Question: I would like to create a page similar to the one where the user can add a note in the Momento app (screenshot below).

What's the best way to structure the View Controllers for this page? There is a tab-like menu in the center of the page. On the top half of the screen, is a view; and at the bottom-half, you get a keyboard (when entering text).
: entering a note which can have three types of text (so three tabs) and a picture -> so four tabs in all.
On some analysis, goggle'ing, and thinking, I can think of these possibilities:
A TabBarController with 4 tabs (but then I wouldn't be able to place the tab in the middle of the screen like in Momento app & I read (in some Stackoverflow discussions) that Apple guidelines don't recommend changing the tab bar from its natural position either.
Have a view controller, say MyController. This will have 4 buttons (arranged next to each other in the middle of the screen, so that they appear like tabs).
Have one UIView object for the top-half of the page.
Have another UIView object for the bottom-half of the page.
Based on which of the four buttons is selected, I vary the content displayed in the top & bottom UIView objects.
Option 2 sounds good to me. But, I wanted to get an opinion on if it's correct, or is there some better way to achieve this? Thoughts please?
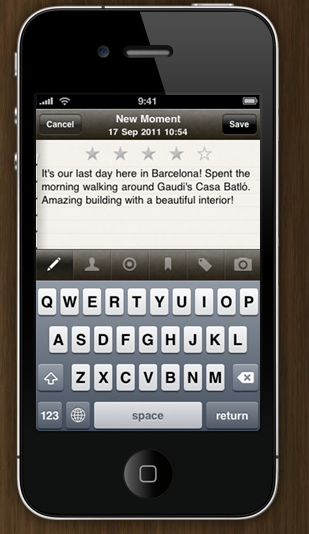
Answer: OK, here is where I would start. Two issues; the tabBar and handling the keyboard. The rest is just pushing a popping appropriate view controllers.
The TabBar: First Apple has some example code that deals with the Keyboard Accessory component which is probably how Momento renders their tabBarController like thingie. Here is the <URL>. Their example handles the keyboard in a 'one off' way, unique to this particular app.
The Keyboard: As for a more generic approach to handing the keyboard, you may want to look at Michael Tyson's TPKeyboardAvoiding component on github. Here's the <URL> for that one. The TPKeyboardAvoiding is quite nice in that it is a drop in component that handles keyboard issues for UITableView as well as UIScrollView.
One thing I haven't checked is if Mike's stuff is smart enough to handle the extra height on the Keyboard when it has an Accessory attached. (It's pretty smart though...).
Hope this helps.